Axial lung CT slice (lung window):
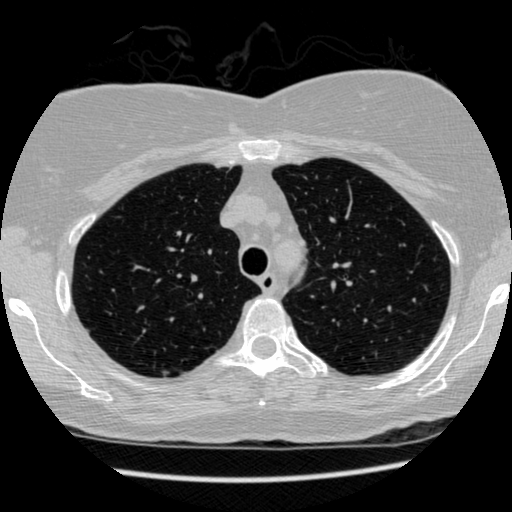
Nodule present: no